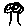
Label: tree